Question: I'm building a chat Application, So I'm displaying bubbles as background of the textView and also an imageView.
To be able to differ messages from users, I hide a imageView (using visibilty.Gone) and change the layout_gravity to right ou left to correctly display the message.
Everything is working great, except when the message from the "Mark Zuckerberg" (and only when it's from him) is too longo, the textview goes out of the screen.
Here is my layout:
'''
<LinearLayout xmlns:android="http://schemas.android.com/apk/res/android"
android:id="@+id/wrapper"
android:layout_width="fill_parent"
android:layout_height="wrap_content">
<br.com.guitcastro.meetapp.views.CircularImageView
android:id="@+id/leftImageView"
android:layout_width="70dp"
android:layout_height="70dp"
android:layout_gravity="center_vertical"
android:padding="10dp"
android:paddingLeft="10dp"
android:visibility="visible" />
<TextView
android:id="@+id/comment"
android:layout_width="wrap_content"
android:layout_height="wrap_content"
android:layout_gravity="center"
android:layout_margin="10dp"
android:background="@drawable/bubble_purple"
android:gravity="center_vertical|center_horizontal"
android:text="Hello bubbles! This is a very ver"
android:textAppearance="?android:attr/textAppearanceMedium"
android:textColor="@android:color/primary_text_light" />
<br.com.guitcastro.meetapp.views.CircularImageView
android:id="@+id/rightImageView"
android:layout_width="70dp"
android:layout_height="70dp"
android:layout_gravity="center_vertical"
android:padding="10dp"
android:paddingLeft="10dp"
android:visibility="visible" />
</LinearLayout>
'''
The code to display the "right" layout:
'''
if (left) {
rightImageView.setVisibility(View.GONE);
leftImageView.setVisibility(View.VISIBLE);
messageText.setTextColor(Color.WHITE);
this.setImageDrawable(leftImageView, me);
messageText.setBackgroundResource(R.drawable.bubble_green);
wrapper.setGravity(Gravity.LEFT);
} else {
leftImageView.setVisibility(View.GONE);
rightImageView.setVisibility(View.VISIBLE);
this.setImageDrawable(rightImageView, StringUtils.parseName(message.getFrom()));
messageText.setBackgroundResource(R.drawable.bubble_yellow);
wrapper.setGravity(Gravity.RIGHT);
}
'''
Here is a screenShot, what I have for now (I know the bubbles are wrong, please ignore, this isn't important right now).

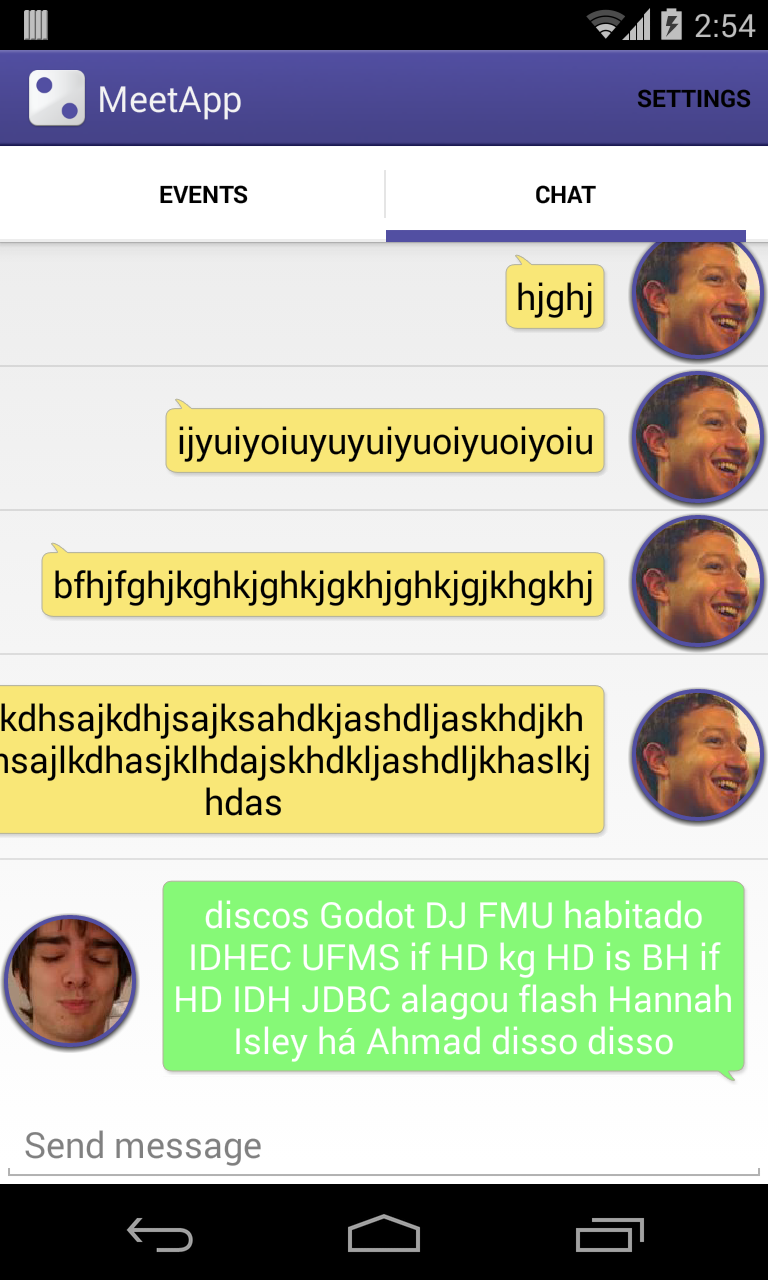
Answer: '''
// try this way,hope this will help you...
<LinearLayout xmlns:android="http://schemas.android.com/apk/res/android"
android:id="@+id/wrapper"
android:layout_width="fill_parent"
android:layout_height="wrap_content">
<br.com.guitcastro.meetapp.views.CircularImageView
android:id="@+id/leftImageView"
android:layout_width="70dp"
android:layout_height="70dp"
android:layout_gravity="center_vertical"
android:padding="10dp"
android:paddingLeft="10dp"
android:visibility="visible" />
<LinearLayout
android:layout_width="0dp"
android:layout_height="wrap_content"
android:layout_weight="1">
<TextView
android:id="@+id/comment"
android:layout_width="wrap_content"
android:layout_height="wrap_content"
android:layout_gravity="center"
android:layout_margin="10dp"
android:background="@drawable/bubble_purple"
android:gravity="center"
android:text="Hello bubbles! This is a very ver"
android:textAppearance="?android:attr/textAppearanceMedium"
android:textColor="@android:color/primary_text_light" />
</LinearLayout>
<br.com.guitcastro.meetapp.views.CircularImageView
android:id="@+id/rightImageView"
android:layout_width="70dp"
android:layout_height="70dp"
android:layout_gravity="center_vertical"
android:padding="10dp"
android:paddingLeft="10dp"
android:visibility="visible" />
</LinearLayout>
'''